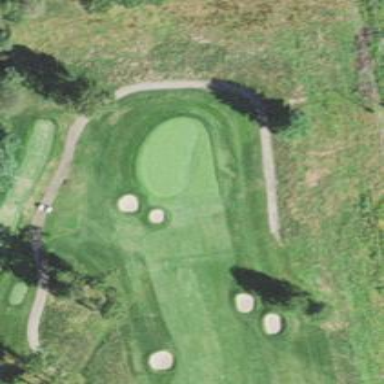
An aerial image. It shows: Golf hole.